Question: Does anyone know how to fix this, besides pressing esc then typing the variable name again?

'''
JetBrains ReSharper 6.1 C# Edition
Build 6.1.37.86 on 2011-12-21T04:15:24
Plugins: none
Visual Studio 10.0.30319.1.
'''
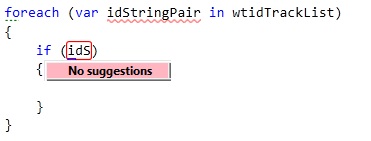
Answer: You may want to try changing the IntelliSense option:

Whether you're using IntelliSense ReSharper or Visual Studio, try changing it, then changing it back. I've sometimes had similar issues and toggling the option can help.